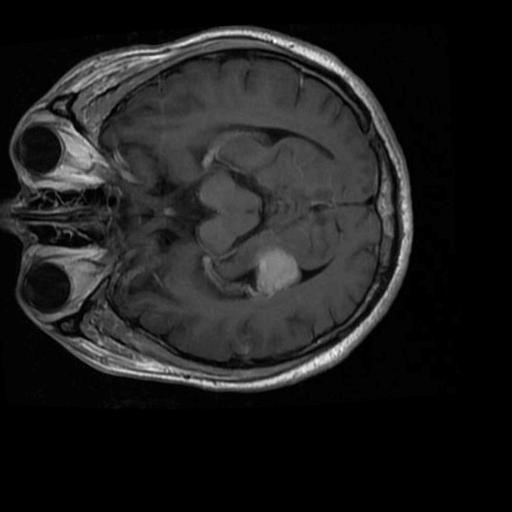
Label: brain_menin